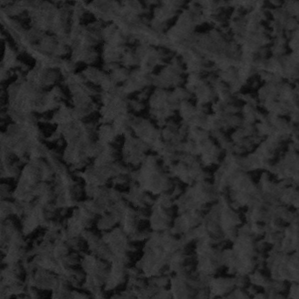
Label: frost